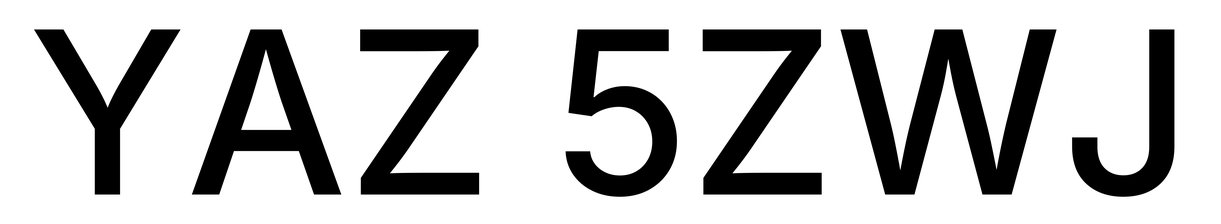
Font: Inter_Medium